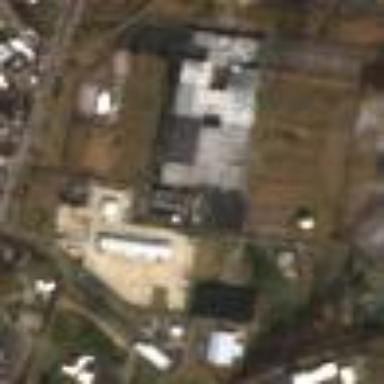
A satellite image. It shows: Industrial area.